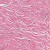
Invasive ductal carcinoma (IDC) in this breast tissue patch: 0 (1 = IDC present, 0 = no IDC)